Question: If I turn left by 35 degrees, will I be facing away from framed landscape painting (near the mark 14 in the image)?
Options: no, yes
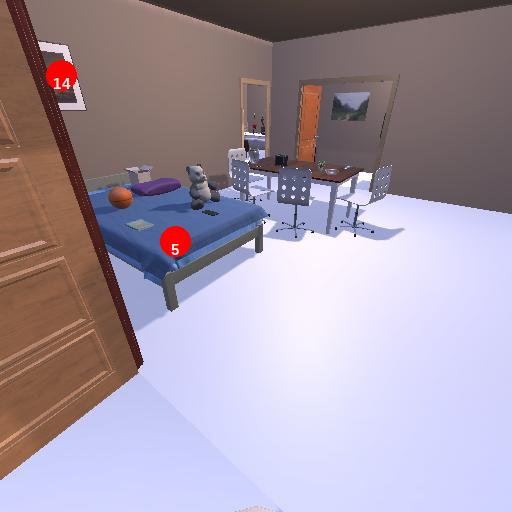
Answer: no